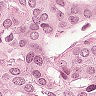
Metastatic tissue present: yes